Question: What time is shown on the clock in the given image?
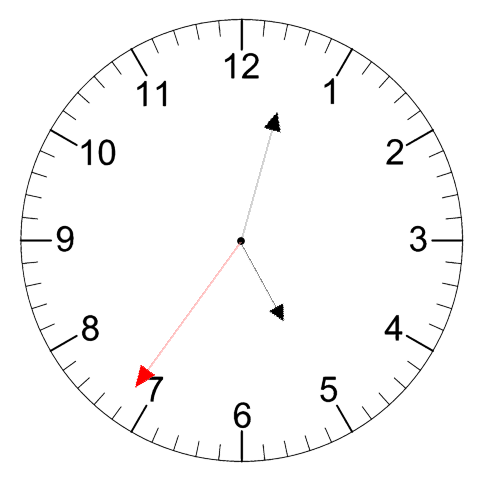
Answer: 05:02:36